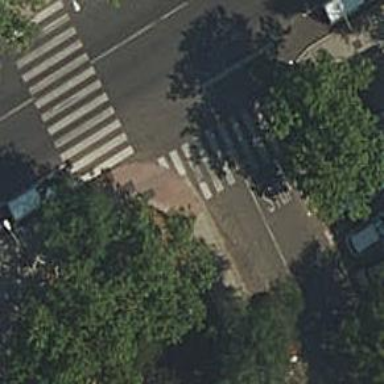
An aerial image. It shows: Zebra crossing on the road.